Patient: sex F, age 60
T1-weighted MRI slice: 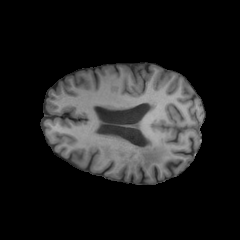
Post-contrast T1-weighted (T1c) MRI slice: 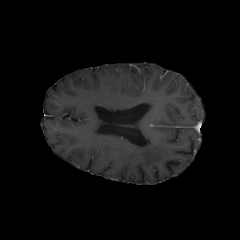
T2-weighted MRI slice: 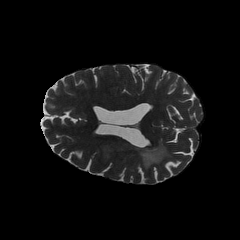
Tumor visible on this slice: yes
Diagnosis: Glioblastoma, IDH-wildtype
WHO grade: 4